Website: home-depot
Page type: payment
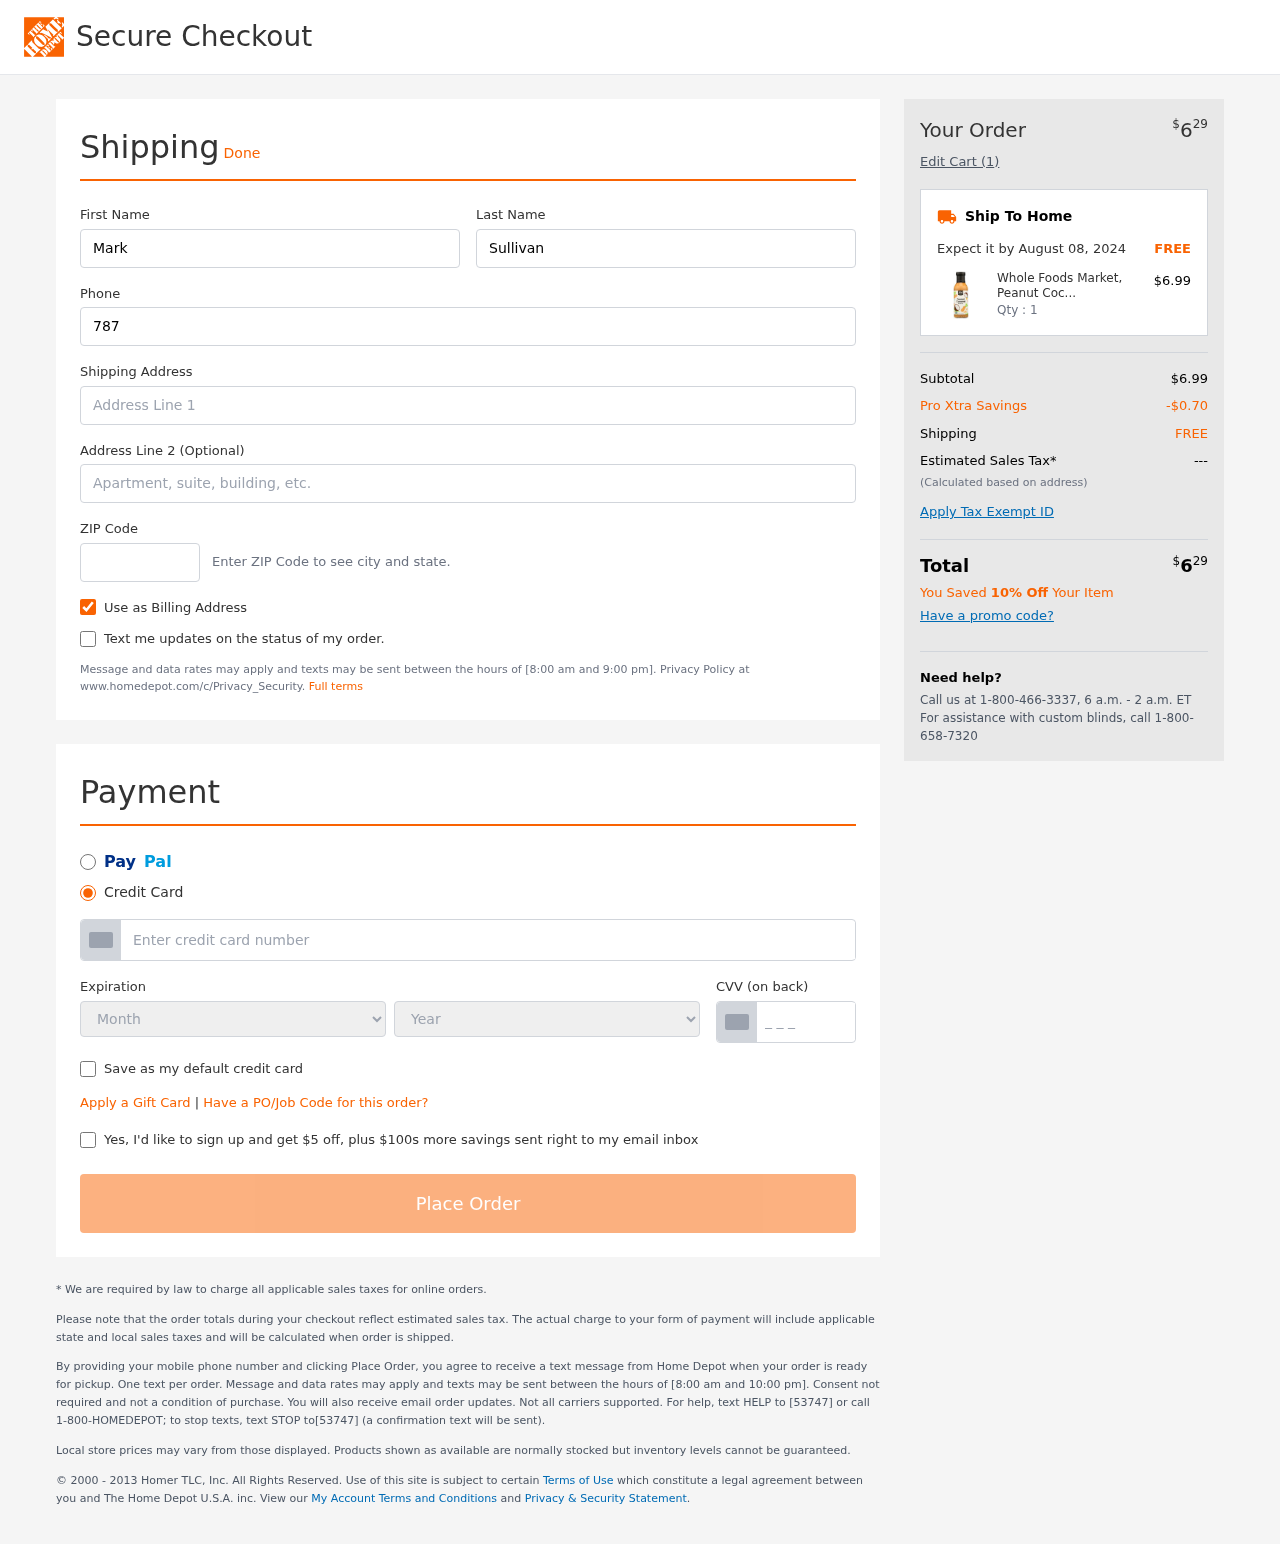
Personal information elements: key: PII_CARD_CVV
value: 590
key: PII_CARD_EXPIRY_MONTH
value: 06
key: PII_CARD_EXPIRY_YEAR
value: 29
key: PII_CARD_NUMBER
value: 2720 9238 9428 7786
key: PII_FIRSTNAME
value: Mark
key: PII_LASTNAME
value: Sullivan
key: PII_PHONE
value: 7872154516
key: PII_POSTCODE
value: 95427
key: PII_STREET
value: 839 Reese Cliffs
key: PII_STREET2
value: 646 James Stream
Product elements: key: PRODUCT1_NAME
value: Whole Foods Market, Peanut Coconut Sauce, 13.5 Ounce
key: PRODUCT1_PRICE
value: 6.99
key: PRODUCT1_QUANTITY
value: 1
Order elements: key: ORDER_TOTAL
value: $629
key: ORDER_NUM_ITEMS
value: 1
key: ORDER_DELIVERY_DATE
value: August 08, 2024
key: ORDER_SUBTOTAL
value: $6.99
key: ORDER_DISCOUNT
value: -$0.70
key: ORDER_SHIPPING_COST
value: FREE